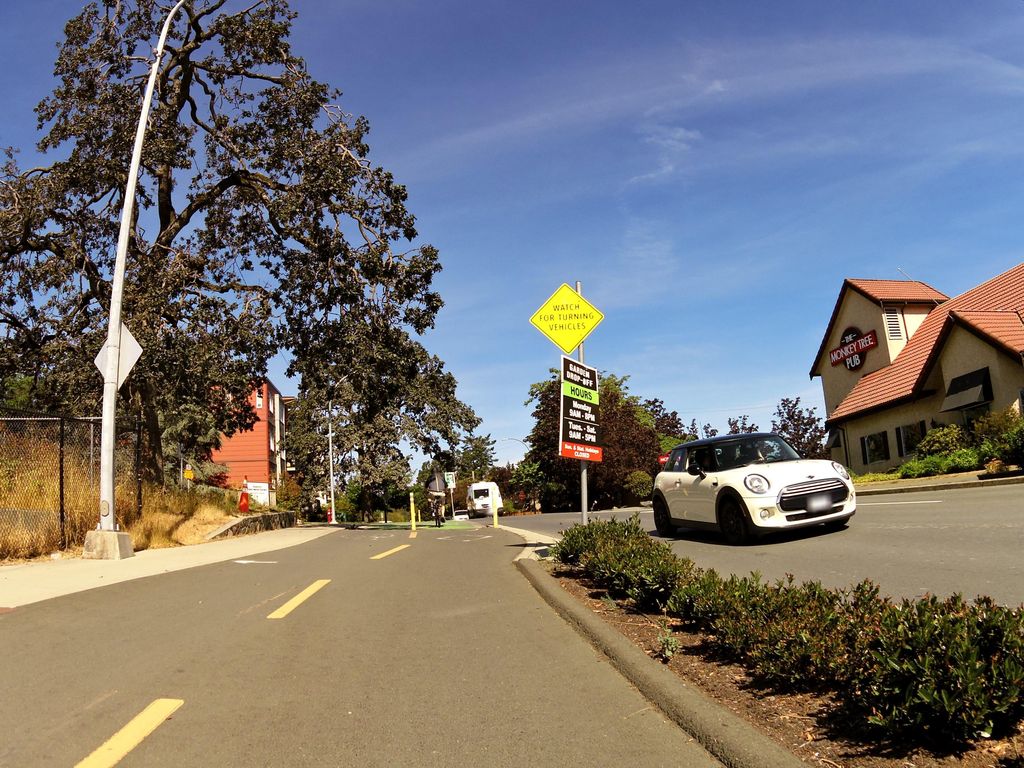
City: victoria